Question: Command 'tasklist' on windows has really useful feature: it can list all 'dll' modules for a process, or all processes. Command bellow will list all DLL files used by 'explorer.exe':
'''
tasklist /fi "ImageName eq explorer.exe" /m
'''
Looks like this (shortened, translated to english):
'''
Process name PID Modules
========================= ======== ============================================
explorer.exe 1104 ntdll.dll, kernel32.dll, KERNELBASE.dll,
ADVAPI32.dll, msvcrt.dll, sechost.dll,
RPCRT4.dll, GDI32.dll, USER32.dll, LPK.dll,
USP10.dll, SHLWAPI.dll, SHELL32.dll,
ole32.dll, OLEAUT32.dll, EXPLORERFRAME.dll,
DUser.dll, DUI70.dll, IMM32.dll, MSCTF.dll,
'''
The problem is that this doesn't work so well for 64-bit processes:
'''
C:\>tasklist /fi "ImageName eq firefox.exe" /m
Process name PID Modules
========================= ======== ============================================
firefox.exe 4980 ntdll.dll, wow64.dll, wow64win.dll,
wow64cpu.dll
'''
What you see is incomplete, it looks more like this:

My question then is: Can I start tasklist as 32 bit program or otherwise ensure it will return correct values? I need to call tasklist from another program (Java) and get the list of loaded DLL files. I need this to ensure I do not attempt to load DLL twice.
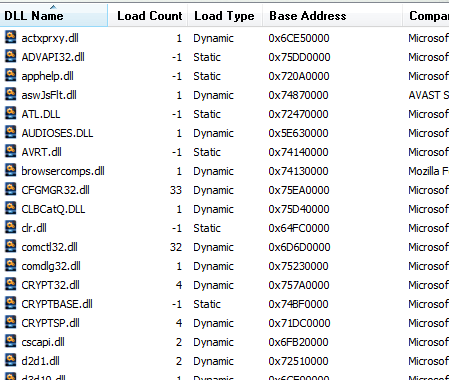
Answer: The <URL> can be used to enumerate 32-bit and/or 64-bit modules in the target process.